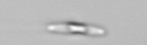
Label: pennate